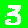
Digit: 3